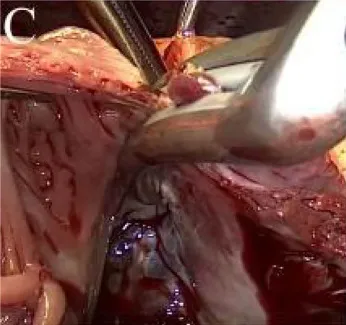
(C) Ablation to the tricuspid annulus, the jaw of the bipolar clamps are placed across the tricuspid annulus.
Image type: medical_photograph (other_medical_photograph)